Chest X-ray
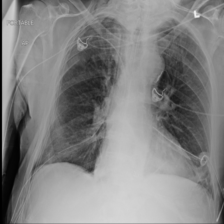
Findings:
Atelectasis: negative
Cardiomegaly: negative
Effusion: negative
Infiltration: negative
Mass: negative
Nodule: negative
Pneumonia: negative
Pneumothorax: negative
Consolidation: negative
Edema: negative
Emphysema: negative
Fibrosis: negative
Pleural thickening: negative
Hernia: negative